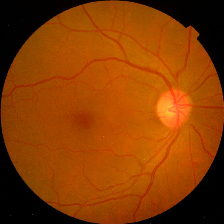
Diabetic retinopathy grade: No DR